Question: I have used 'Selection.Extend' to make selection of particular text from 'Start' to 'End' Now Text is in selection from the following code:
'''
Selection.Find.ClearFormatting
With Selection.Find
.Text = "Start"
.Forward = True
.Wrap = wdFindStop
End With
Selection.Find.Execute
If Selection.Find.Found = False Then
Else
Selection.Extend
Selection.Find.ClearFormatting
With Selection.Find
.Text = "End"
.Forward = True
.Wrap = wdFindStop
End With
Selection.Find.Execute
End If
'''
after selection I want to find "ABCD" in Selected text by the following code:
'''
Selection.Find.ClearFormatting
With Selection.Find
.Text = "ABCD"
.Forward = True
.Wrap = wdFindStop
End With
Selection.Find.Execute
If Selection.Find.Found = True Then
MsgBox ("Found")
Else
MsgBox ("Not Found")
End If
'''
but instead of finding it is Extending the selection to 'ABCD' where ever it finds.
so my question is how do i escape from previous selection and 'selection.Find.Execute' the 'ABCD' within 'Start' and 'End'?

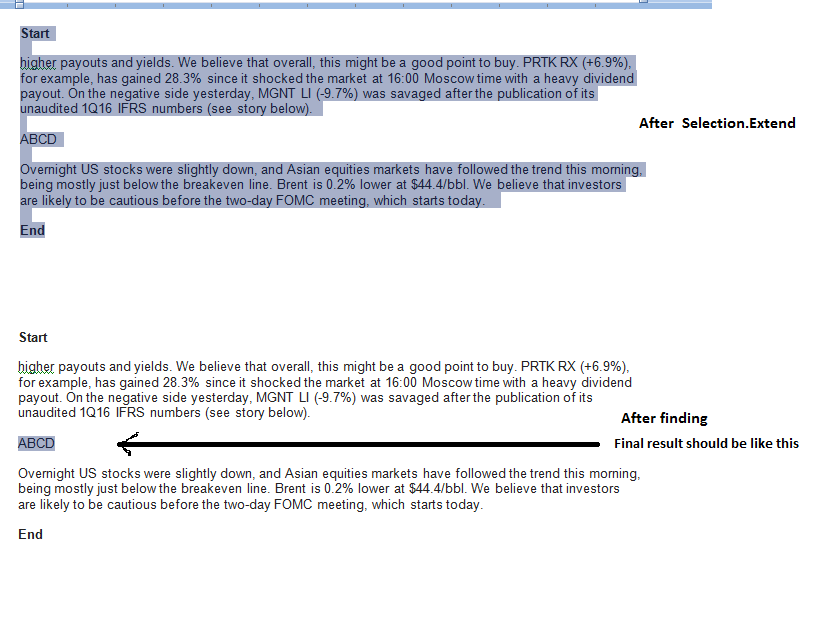
Answer: I think there's some misunderstanding about what Selection.Extend actually does, you might want to read up on it in the Language Reference. It emulates a keyboard command in the UI that extends the current selection by pre-defined "jumps".
From your description, I understand that you want to locate the first search term in the document ("Start"). it's present, search to the end of the document for the second search term ("End"). If that is also found, search between the two terms for the third search term.
This is best done using three RANGES, one for each search term. Something like this:
'''
Dim rngStart as Word.Range, rngEnd as Word.Range, rngTarget as Word.Range
Dim bFound as Boolean
Set rngStart = ActiveDocument.Content
bFound = rngStart.Find.Execute(FindText:="Start", Forward:=True, Wrap:=wdFindStop)
If bFound Then
Set rngEnd = rngStart.Duplicate
bFound = rngEnd.Find.Execute(FindText:="End", Forward:=True, Wrap:=wdFindStop)
If bFound Then
rngStart.End = rngEnd.End 'Extend first Found to include second Found
Set rngTarget = rngStart.Duplicate
bFound = rngTarget.Find.Execute(FindText:="ABCD", Forward:=True, Wrap:=wdFindStop)
If bFound Then
MsgBox "Found"
Else
MsgBox "Not found"
End If
End If
End If
'''